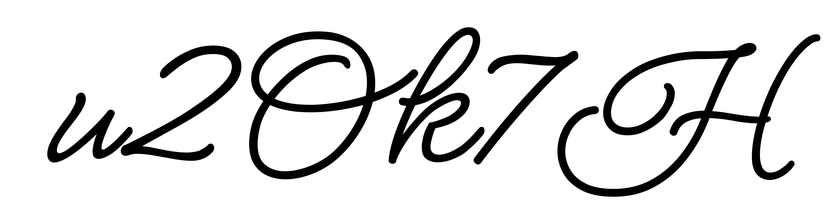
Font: MeowScript-Regular